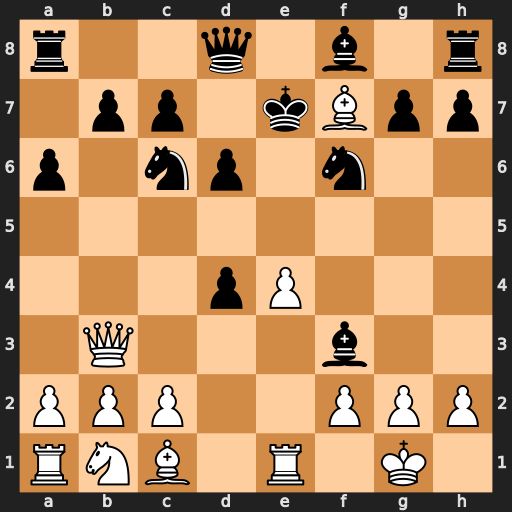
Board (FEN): r2q1b1r/1pp1kBpp/p1np1n2/8/3pP3/1Q3b2/PPP2PPP/RNB1R1K1
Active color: w
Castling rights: -
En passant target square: -
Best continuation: Qe6#